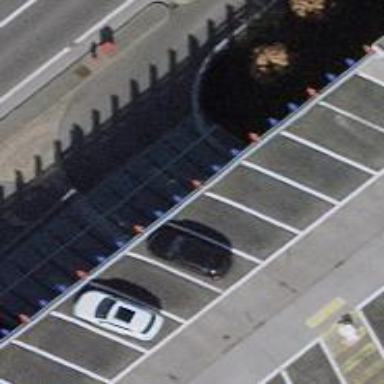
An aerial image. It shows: Parking entrance.